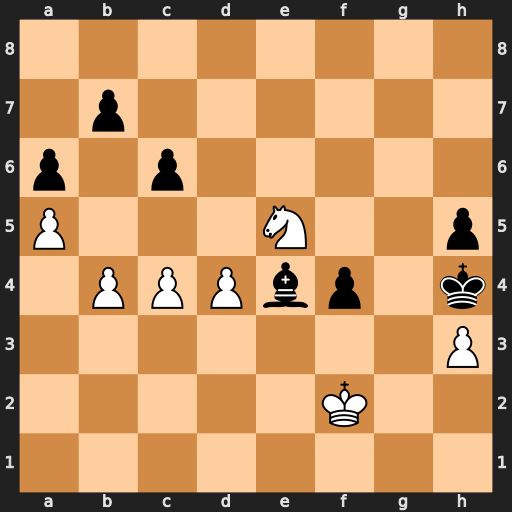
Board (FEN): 8/1p6/p1p5/P3N2p/1PPPbp1k/7P/5K2/8
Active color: w
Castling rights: -
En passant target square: -
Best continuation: Nf3+ Kxh3 Ng5+ Kg4 Nxe4